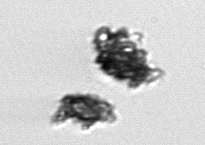
Label: Thalassiosira_TAG_external_detritus